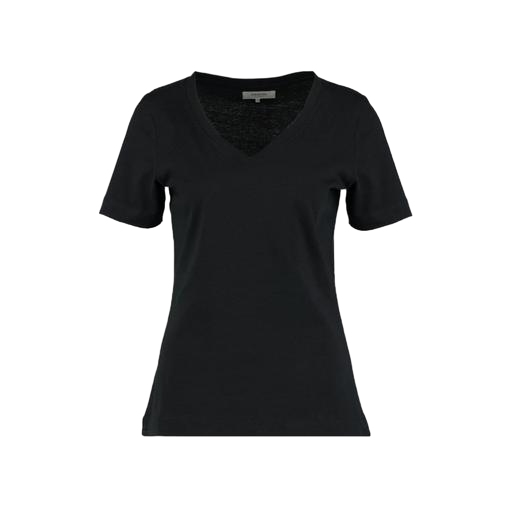
black v-neck t-shirt only macy, black v-neck t-shirt, v neck t-shirt slub, white background